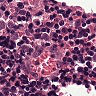
Metastatic tissue present: yes